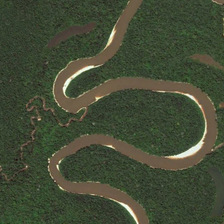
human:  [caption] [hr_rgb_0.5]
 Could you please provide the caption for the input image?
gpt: there is a brook joins the brown twisted river passing through this peaceful forest .

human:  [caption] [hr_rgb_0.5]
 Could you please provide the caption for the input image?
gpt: the twisty brown river is across the dense forest .

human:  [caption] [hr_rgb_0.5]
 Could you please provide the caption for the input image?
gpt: the twisty brown river is across the dense forest .

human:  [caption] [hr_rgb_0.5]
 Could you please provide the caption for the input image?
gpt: the yellow river winding through the rainforest has several lakes and tributary rivers around it .

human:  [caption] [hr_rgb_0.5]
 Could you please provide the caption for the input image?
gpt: many green trees are in two sides of a curved brown river .